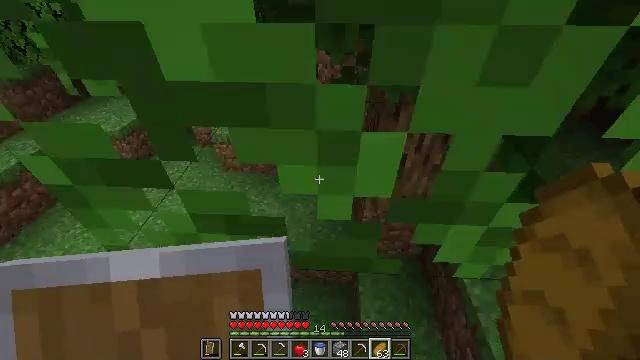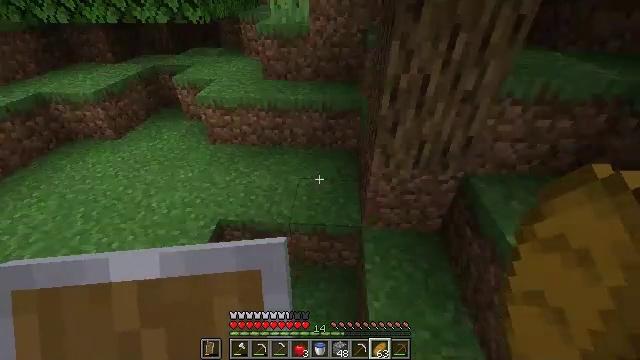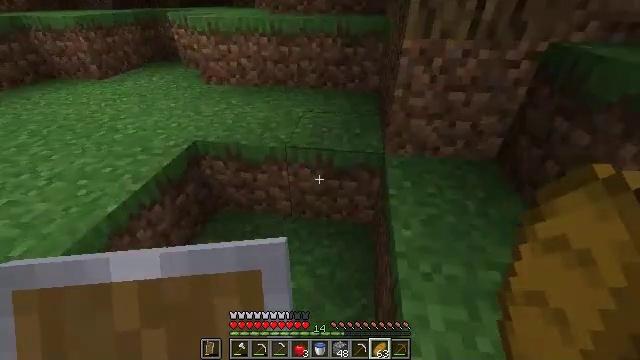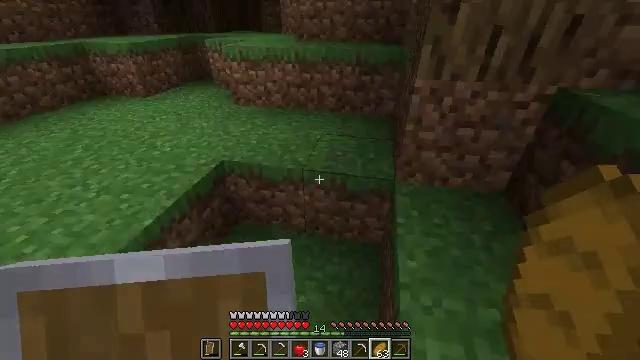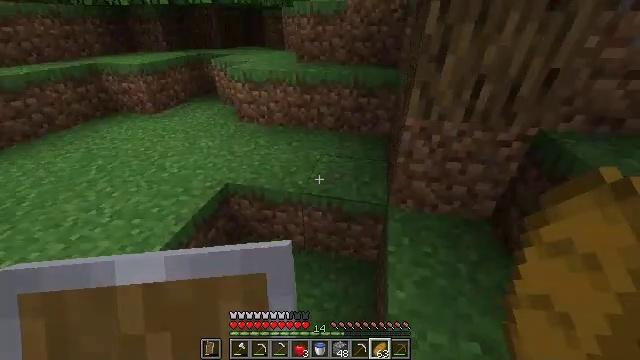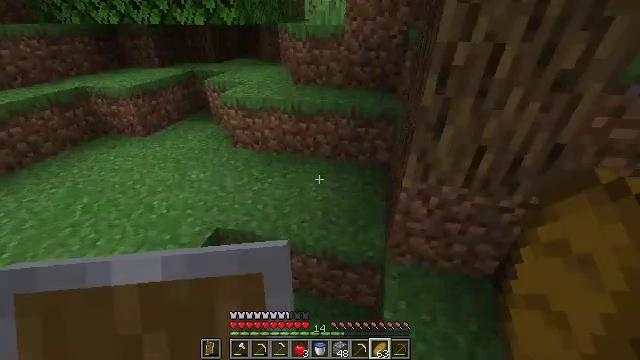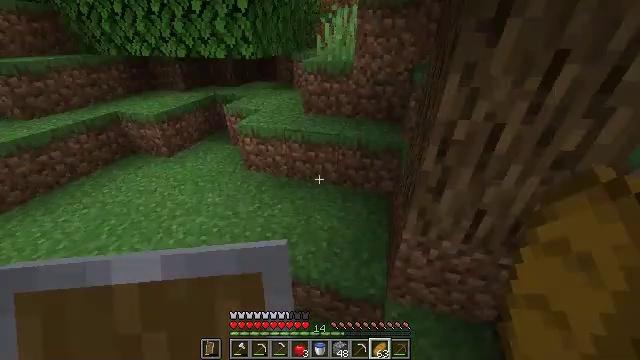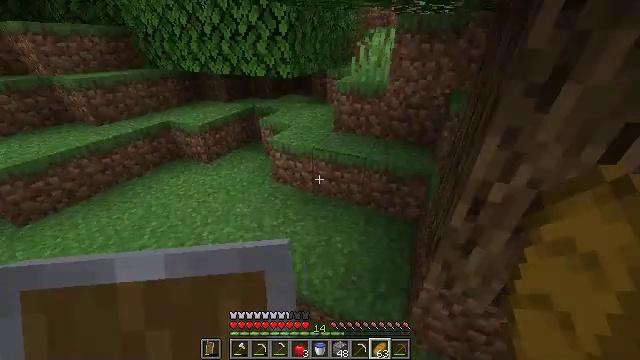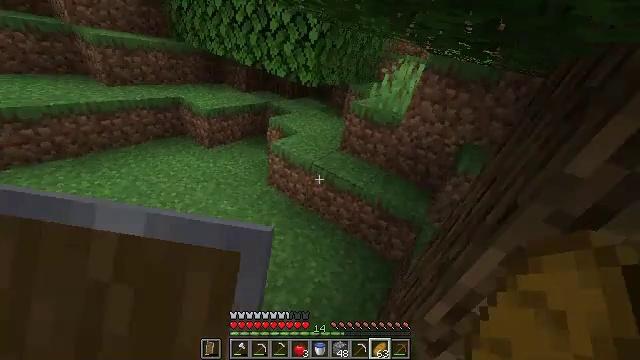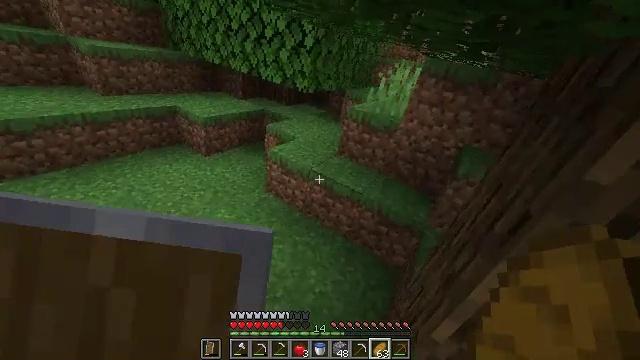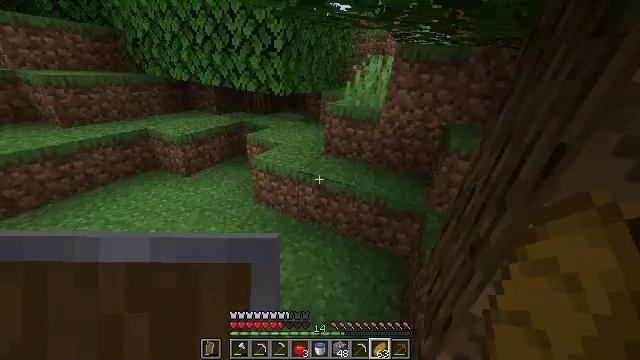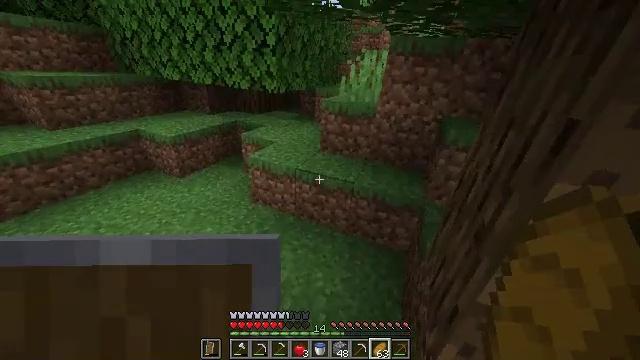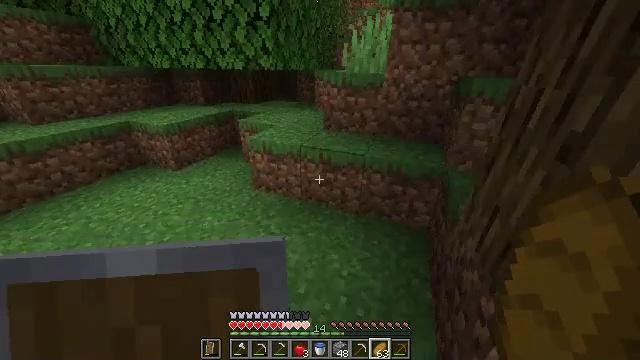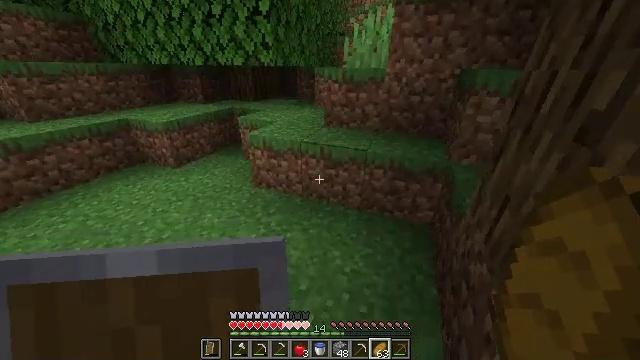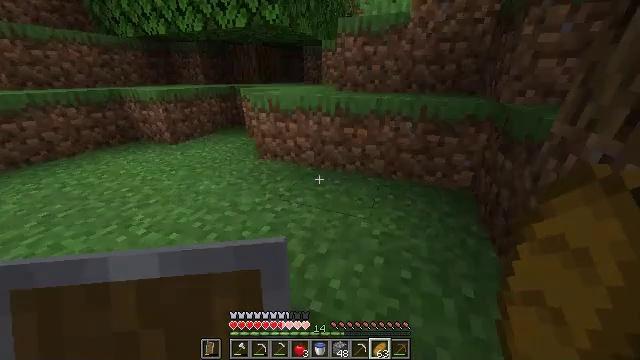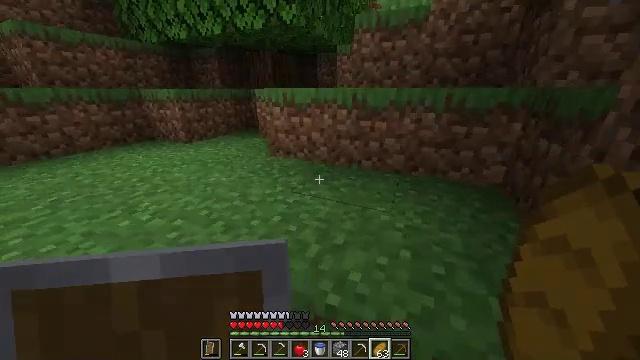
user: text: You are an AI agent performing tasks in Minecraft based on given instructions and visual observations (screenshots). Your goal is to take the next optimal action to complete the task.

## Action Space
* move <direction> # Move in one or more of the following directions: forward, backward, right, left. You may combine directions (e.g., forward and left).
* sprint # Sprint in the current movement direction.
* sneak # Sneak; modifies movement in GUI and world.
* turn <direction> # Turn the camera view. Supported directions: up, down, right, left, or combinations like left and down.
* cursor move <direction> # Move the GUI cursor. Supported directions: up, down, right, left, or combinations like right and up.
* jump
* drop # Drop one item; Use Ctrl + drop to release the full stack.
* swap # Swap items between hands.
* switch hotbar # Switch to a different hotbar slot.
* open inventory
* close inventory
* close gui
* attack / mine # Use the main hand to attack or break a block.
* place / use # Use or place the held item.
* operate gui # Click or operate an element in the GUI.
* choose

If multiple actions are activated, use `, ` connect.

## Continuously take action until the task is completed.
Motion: motion action
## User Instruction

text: Gather hay blocks from the farm.
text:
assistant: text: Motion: move forward, sprint, turn left and up, jump
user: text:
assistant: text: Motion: move forward, sprint, turn left and up, jump
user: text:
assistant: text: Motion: move forward, sprint, turn left and up, jump
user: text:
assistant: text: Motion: move forward, sprint, jump
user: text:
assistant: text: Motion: move forward, sprint, jump
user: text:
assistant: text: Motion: move forward, sprint, turn left and up, jump
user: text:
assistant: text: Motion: move forward, sprint, turn left, jump
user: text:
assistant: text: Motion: move forward and move left, sprint, jump
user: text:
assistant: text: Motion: move forward and move left, sprint, turn up, jump
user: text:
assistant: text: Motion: move forward and move left, sprint, turn right and up, jump
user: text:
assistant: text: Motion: move forward and move left, sprint, turn right, jump
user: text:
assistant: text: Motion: move forward and move left, sprint, jump
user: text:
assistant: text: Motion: move forward and move left, sprint, jump
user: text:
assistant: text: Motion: move forward and move left, sprint, turn up, jump
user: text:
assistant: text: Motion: move forward and move left, sprint, turn left and up, jump
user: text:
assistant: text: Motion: move forward and move left, sprint, turn up, jump
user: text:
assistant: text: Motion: move forward and move left, sprint, turn right and up, jump
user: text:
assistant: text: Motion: move forward, sprint, turn right and up, jump
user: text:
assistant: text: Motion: move forward, sprint, turn right and up, jump
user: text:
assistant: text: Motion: move forward, sprint, turn up, jump
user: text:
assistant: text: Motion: move forward, sprint, turn right, jump
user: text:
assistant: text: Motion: move forward, sprint, turn right and up, jump
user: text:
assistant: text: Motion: move forward, sprint, turn right and up, jump
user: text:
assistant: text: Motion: move forward, sprint, turn right and up, jump
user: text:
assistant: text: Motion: move forward, sprint, turn right and up
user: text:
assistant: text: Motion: move forward, sprint, turn right and up
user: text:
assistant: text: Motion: move forward, sprint, turn right and up
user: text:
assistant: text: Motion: move forward, sprint, turn right
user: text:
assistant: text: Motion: move forward, sprint
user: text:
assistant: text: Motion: move forward, sprint, jump